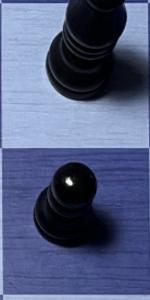
Label: Pawn_Black